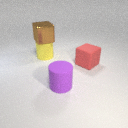
large red rubber cube in front of large yellow rubber cylinder